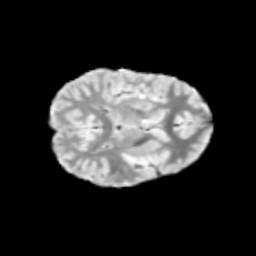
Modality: T2w
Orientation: axial
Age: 10
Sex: female
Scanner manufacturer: siemens
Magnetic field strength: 3 T
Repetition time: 3.8 s
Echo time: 0.07 s